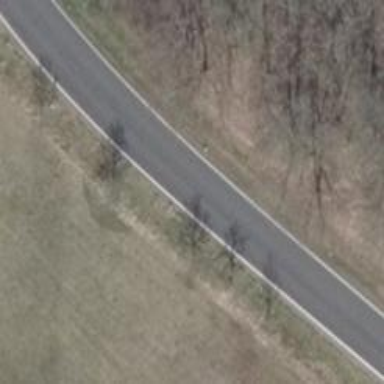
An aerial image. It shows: Secondary road with asphalt surface.